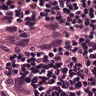
Metastatic tissue present: yes